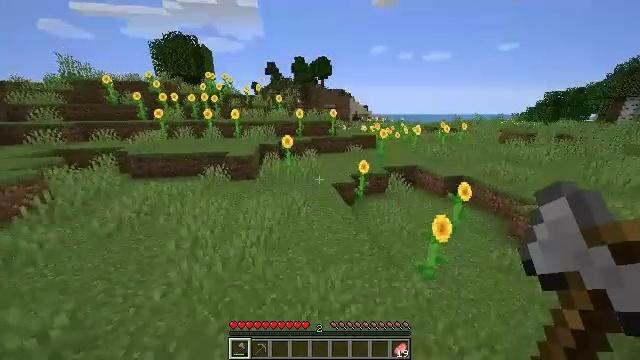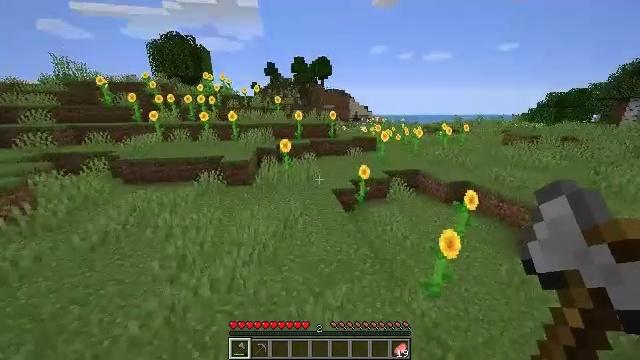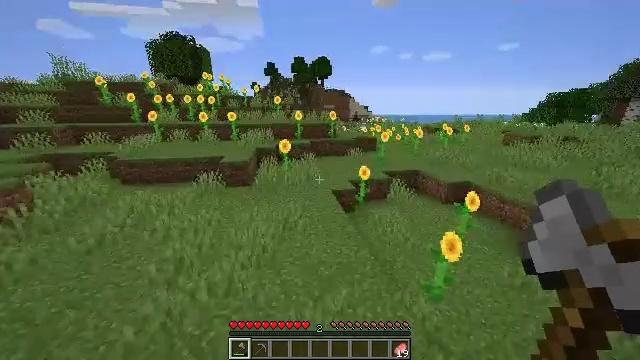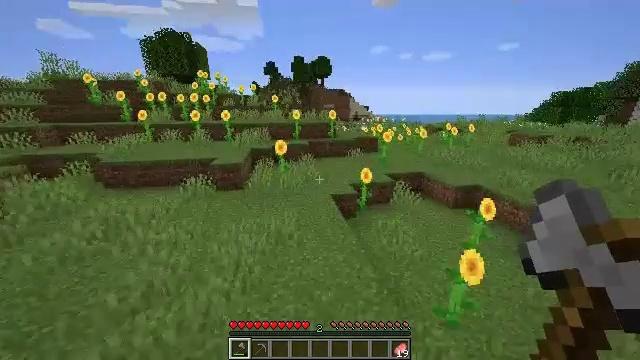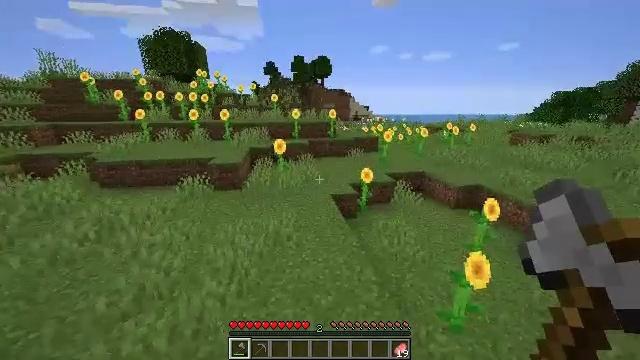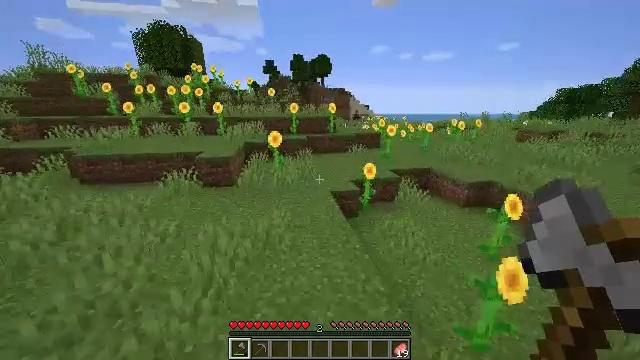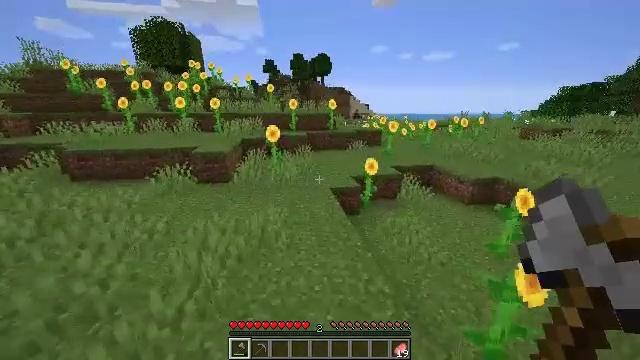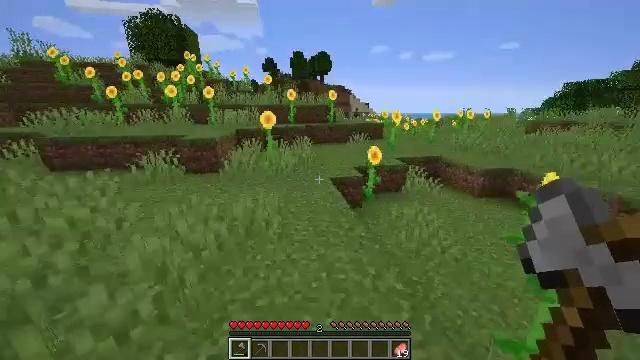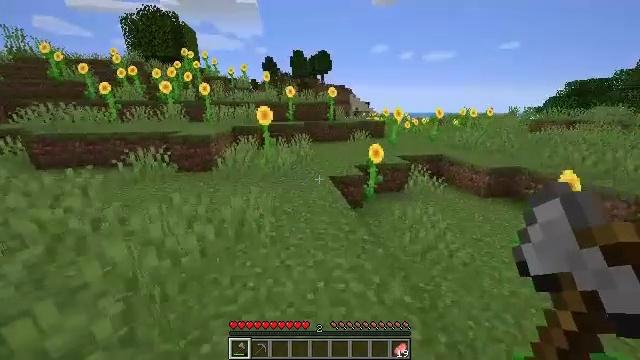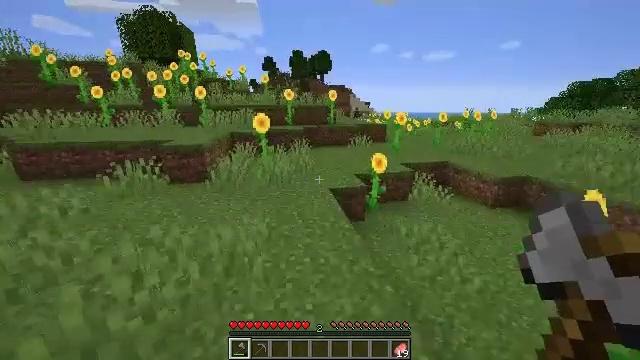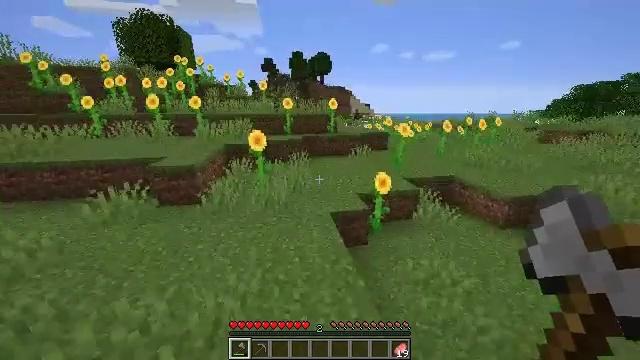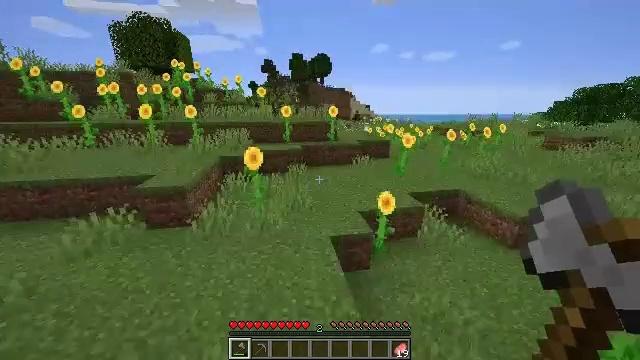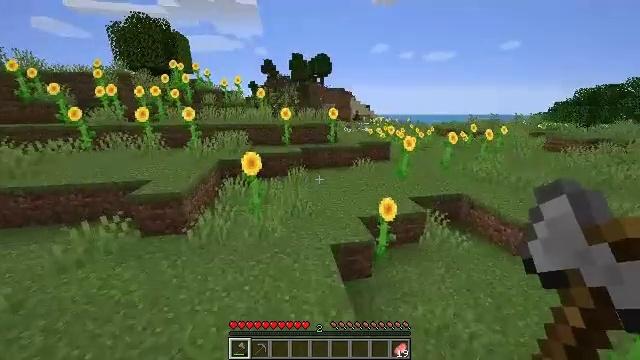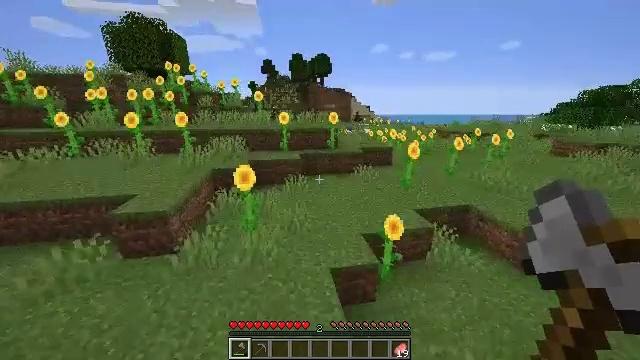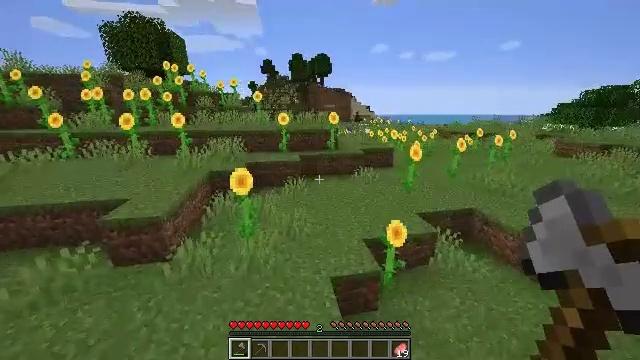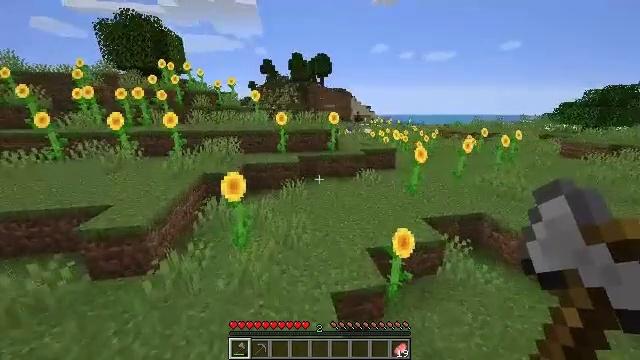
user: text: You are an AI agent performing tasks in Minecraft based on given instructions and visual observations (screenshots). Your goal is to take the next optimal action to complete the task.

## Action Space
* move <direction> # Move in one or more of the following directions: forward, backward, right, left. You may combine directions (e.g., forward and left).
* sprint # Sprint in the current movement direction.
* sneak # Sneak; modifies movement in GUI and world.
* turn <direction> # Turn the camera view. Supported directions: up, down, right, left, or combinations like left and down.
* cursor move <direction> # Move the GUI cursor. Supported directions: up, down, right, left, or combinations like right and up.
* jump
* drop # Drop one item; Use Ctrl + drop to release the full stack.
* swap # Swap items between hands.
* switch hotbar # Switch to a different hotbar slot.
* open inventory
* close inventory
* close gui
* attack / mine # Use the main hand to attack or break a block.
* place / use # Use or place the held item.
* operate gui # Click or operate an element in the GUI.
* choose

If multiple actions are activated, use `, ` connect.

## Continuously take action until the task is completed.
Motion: motion action
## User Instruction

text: Break the iron ore with a tool.
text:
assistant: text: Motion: move forward, sprint, jump
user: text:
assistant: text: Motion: move forward, sprint, jump
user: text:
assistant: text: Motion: move forward, sprint, jump
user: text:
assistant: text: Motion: move forward, sprint, jump
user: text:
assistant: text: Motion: move forward, sprint, jump
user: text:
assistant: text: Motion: move forward, sprint, jump
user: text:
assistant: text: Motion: move forward, sprint
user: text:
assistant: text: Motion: move forward, sprint, jump
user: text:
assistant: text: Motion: move forward, sprint, jump
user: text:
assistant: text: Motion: move forward, sprint, jump
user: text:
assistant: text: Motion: move forward, sprint, jump
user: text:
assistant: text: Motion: move forward, sprint, jump
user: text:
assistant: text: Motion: move forward, sprint, jump
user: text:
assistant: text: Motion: move forward, sprint
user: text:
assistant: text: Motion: move forward, sprint
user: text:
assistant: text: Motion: move forward, sprint, turn right
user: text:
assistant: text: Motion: move forward, sprint, turn right and down
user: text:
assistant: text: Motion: move forward, sprint, turn right and down
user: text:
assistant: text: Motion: move forward, sprint, turn right
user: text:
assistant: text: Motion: move forward, sprint, jump
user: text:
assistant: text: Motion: move forward, sprint, jump
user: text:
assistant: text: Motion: move forward, sprint, jump
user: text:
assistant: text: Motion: move forward, sprint, jump
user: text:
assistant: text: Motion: move forward, sprint
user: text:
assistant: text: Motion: move forward, sprint
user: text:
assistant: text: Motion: move forward, sprint
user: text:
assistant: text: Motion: move forward, sprint, turn left
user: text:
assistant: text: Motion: move forward, sprint, turn left
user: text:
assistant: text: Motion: move forward, sprint, turn left
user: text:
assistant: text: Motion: move forward, sprint